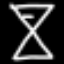
Label: hourglass